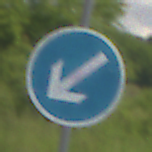
Verkehrszeichen: VorgeschriebeneVorbeifahrtLinks
Umgebung: Outdoor, RoadRail
Tageszeit: Midday
Wetter: PartlyCloudy
Licht: Natural
Jahreszeit: NotSpecified
Kontrast: HighContrast